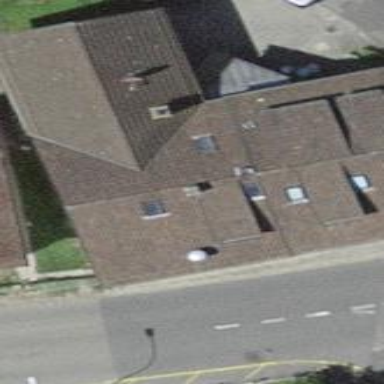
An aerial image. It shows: Building with tile roof.